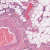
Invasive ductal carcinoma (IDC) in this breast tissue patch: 0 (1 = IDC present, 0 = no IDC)